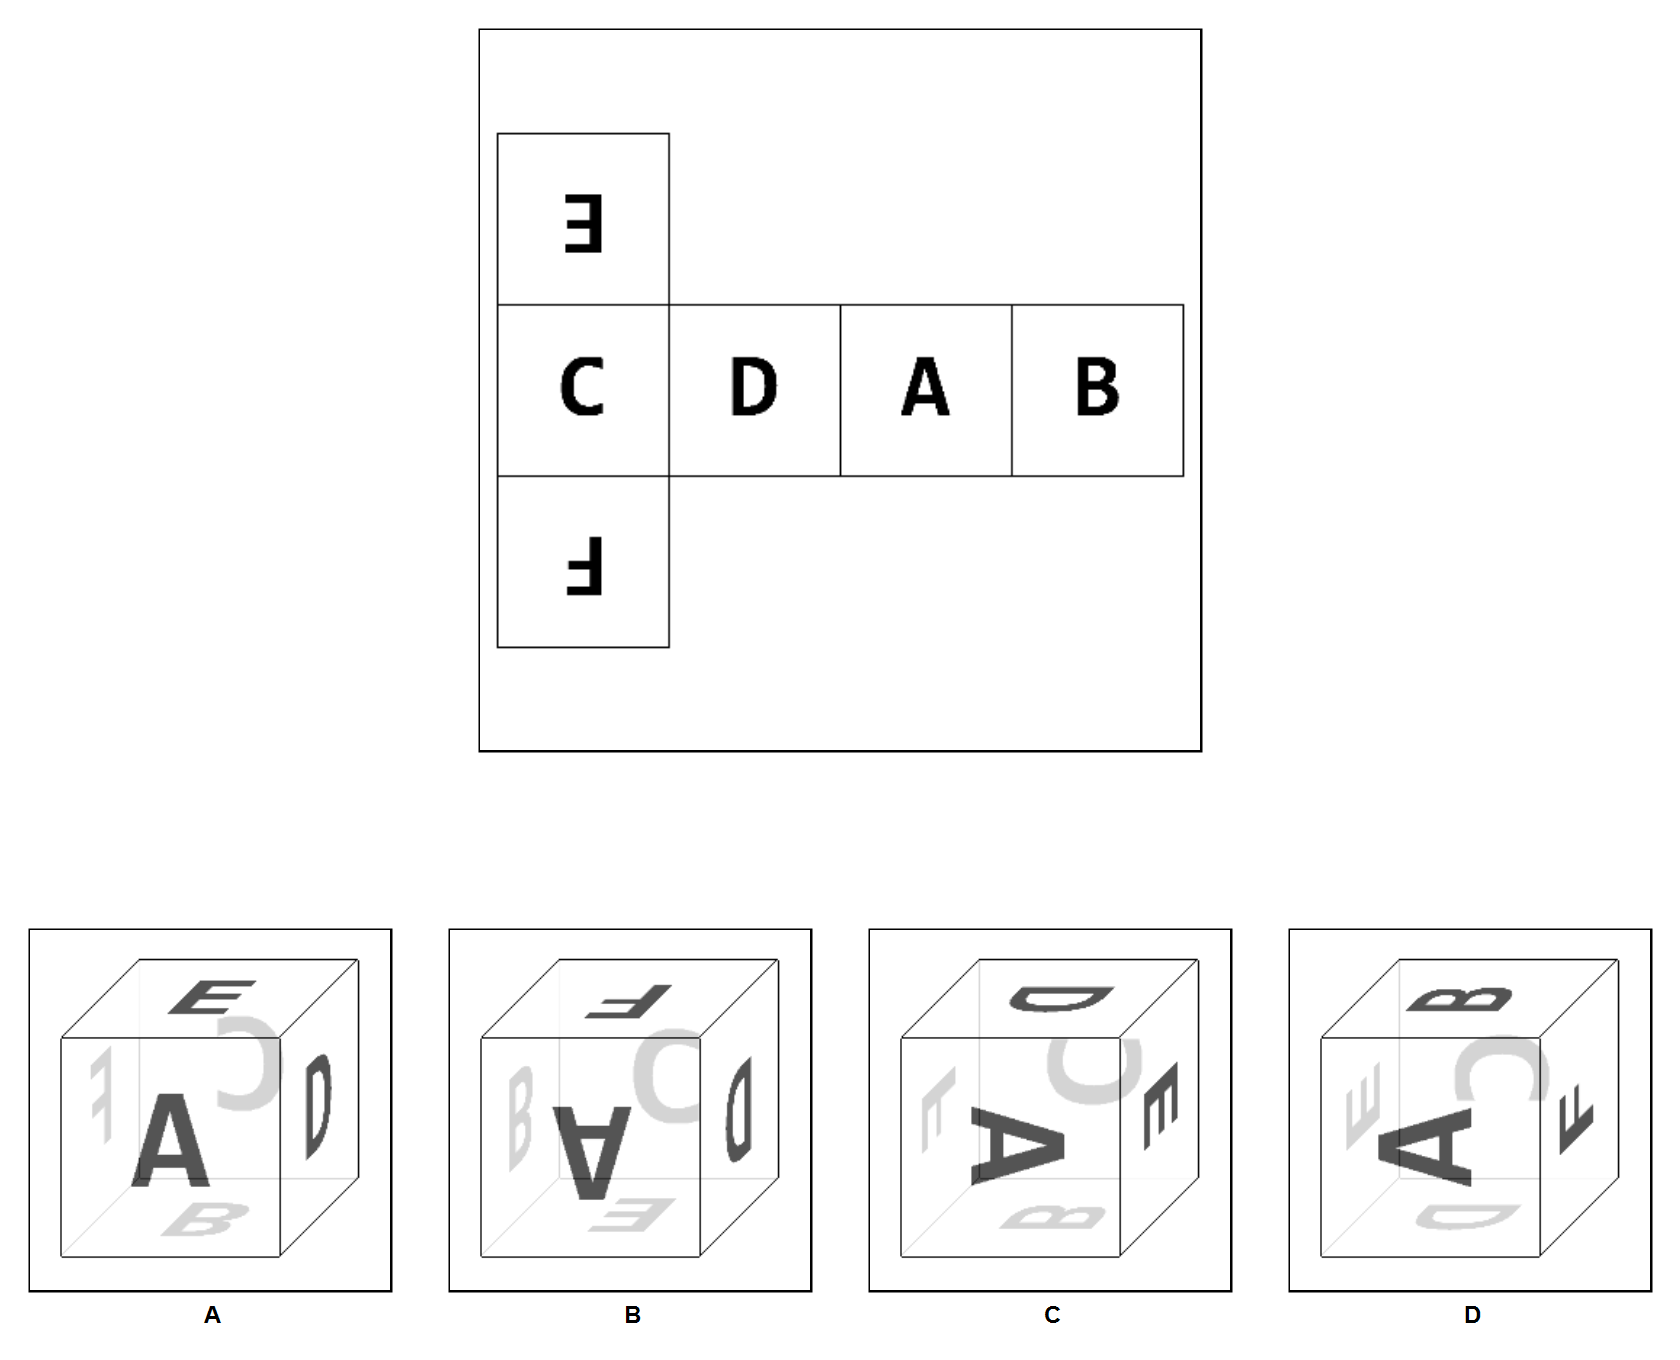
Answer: A